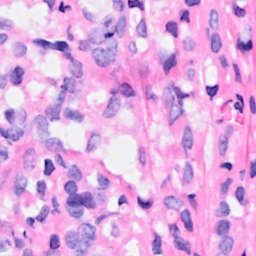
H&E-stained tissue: Breast